Interaction volume radius: 10 \u00c5
Interaction volume height: 35 \u00c5
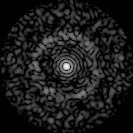
Disorder parameter: 0.8332